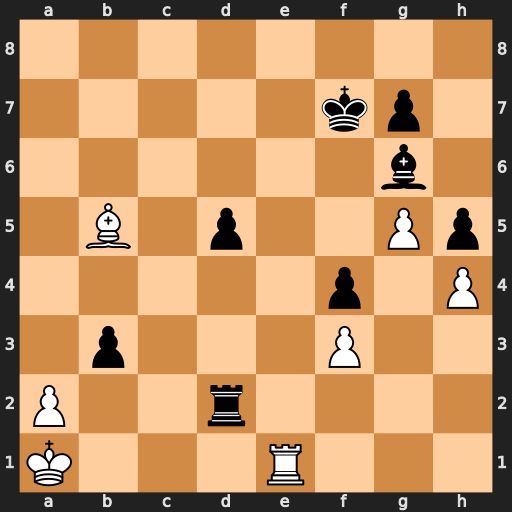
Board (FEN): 8/5kp1/6b1/1B1p2Pp/5p1P/1p3P2/P2r4/K3R3
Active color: w
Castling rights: -
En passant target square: -
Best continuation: Be8+ Kf8 Bxg6